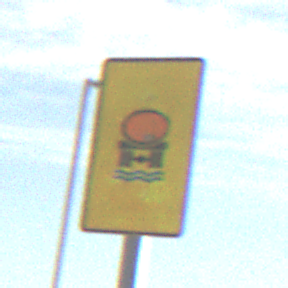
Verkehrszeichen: FahrzeugeMitWassergefaehrdenderLadungOhnePfeilsymbol
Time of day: MorningAfternoon
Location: Outdoor (Suburban)
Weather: PartlyCloudy
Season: NotSpecified
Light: Natural